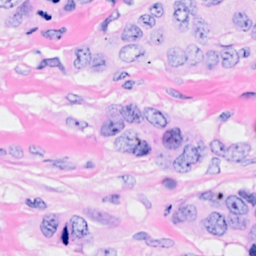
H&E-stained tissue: Breast